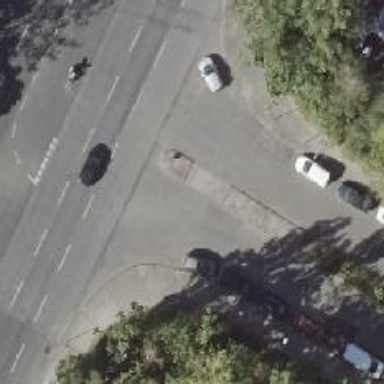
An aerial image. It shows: Uncontrolled crossing with central island on the road.